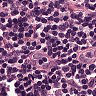
Metastatic tissue present: no